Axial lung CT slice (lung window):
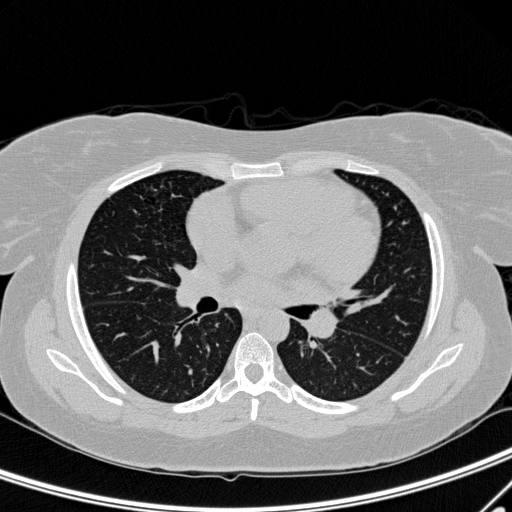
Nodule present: no